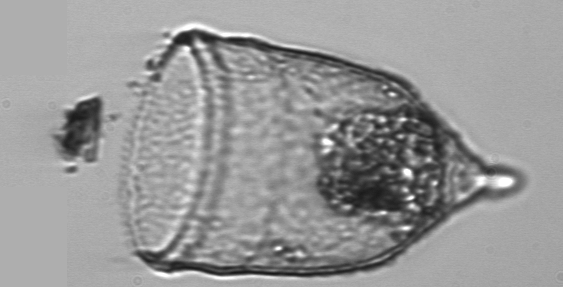
Label: Favella